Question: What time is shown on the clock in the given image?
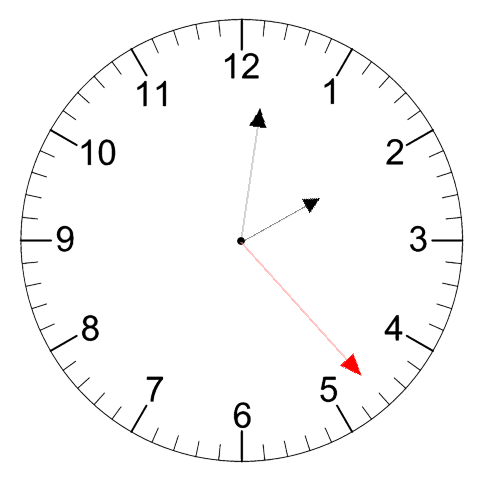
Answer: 02:01:23